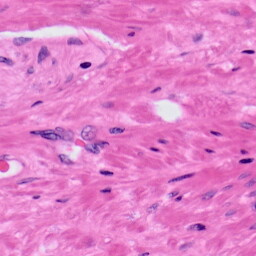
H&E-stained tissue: Prostate